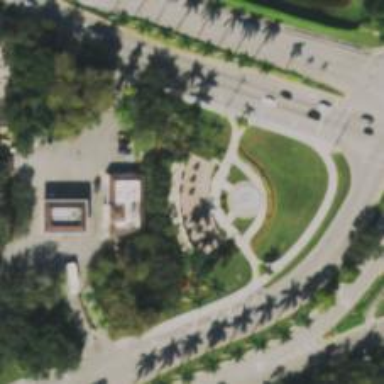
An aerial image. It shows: Historic memorial.